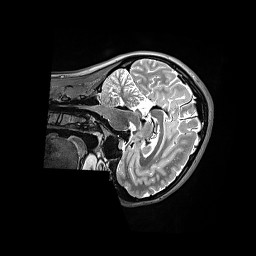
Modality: T2w
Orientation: sagittal
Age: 25
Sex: female
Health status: ill
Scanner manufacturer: siemens
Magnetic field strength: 3 T
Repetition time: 3.2 s
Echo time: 0.564 s